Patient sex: F
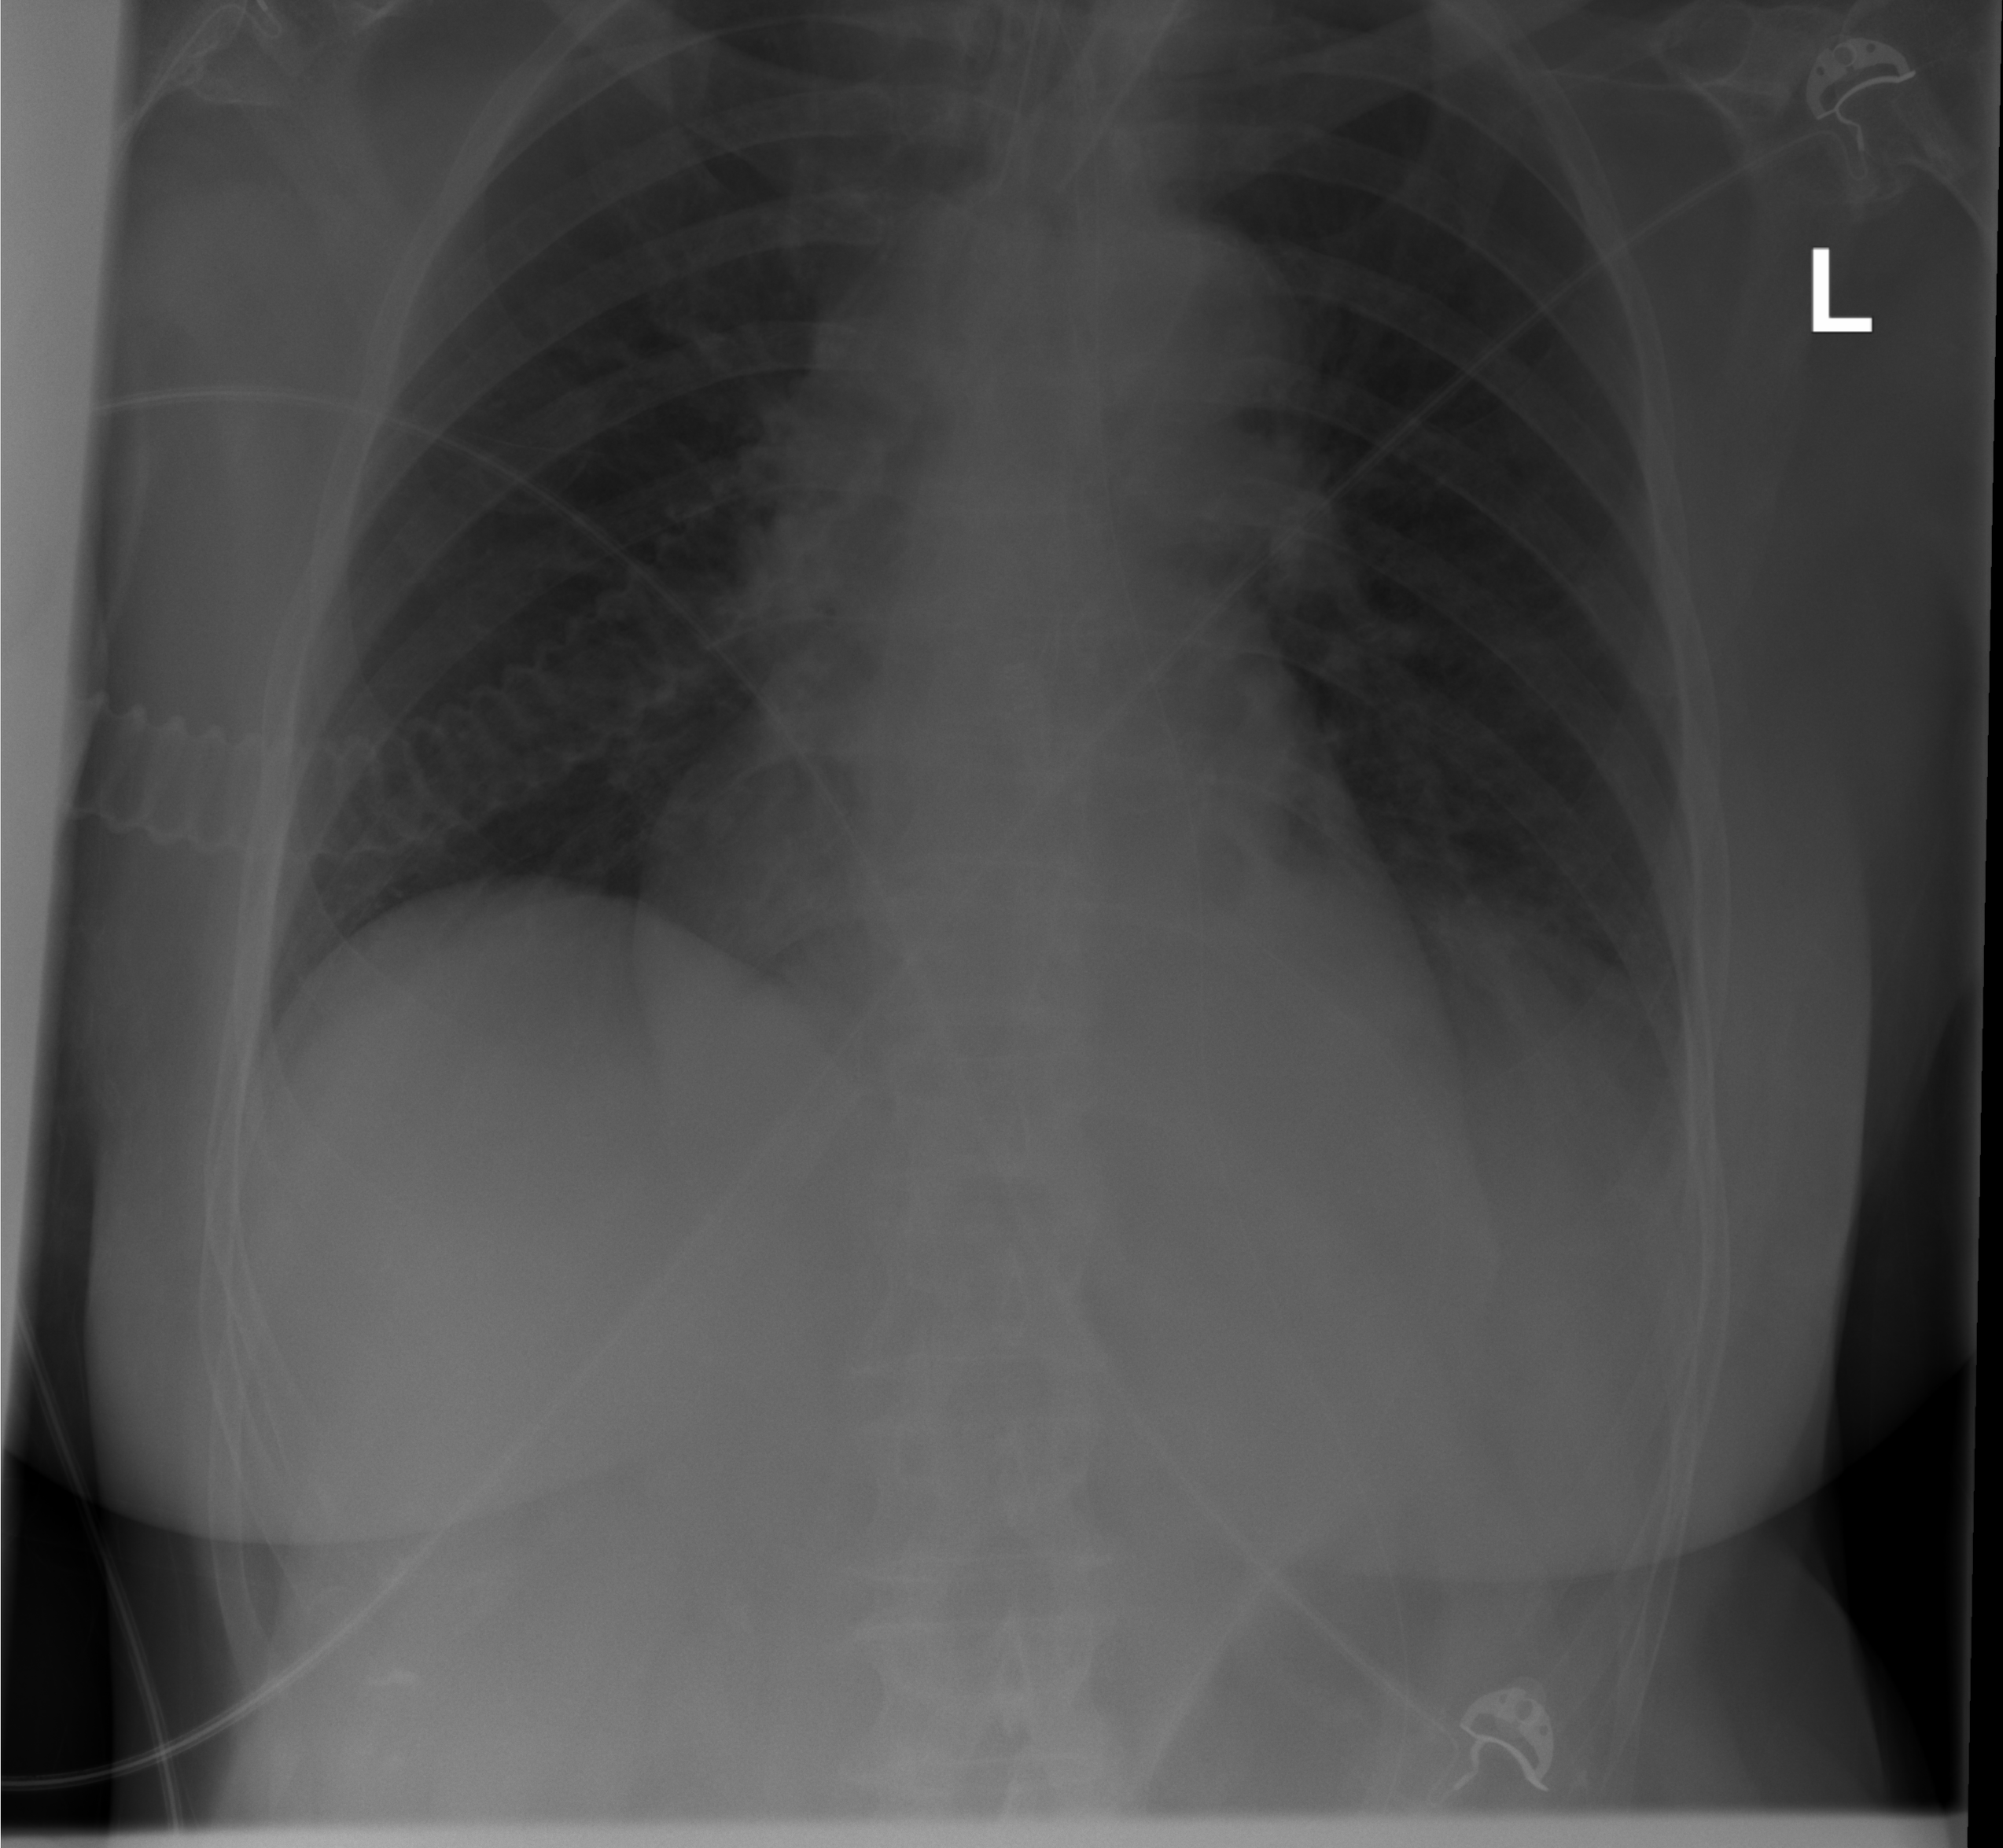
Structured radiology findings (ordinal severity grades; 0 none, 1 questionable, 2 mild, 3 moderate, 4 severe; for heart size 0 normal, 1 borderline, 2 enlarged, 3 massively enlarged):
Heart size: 0
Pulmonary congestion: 0
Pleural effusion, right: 0
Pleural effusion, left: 0
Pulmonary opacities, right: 0
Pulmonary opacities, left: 0
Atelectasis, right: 0
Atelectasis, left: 2